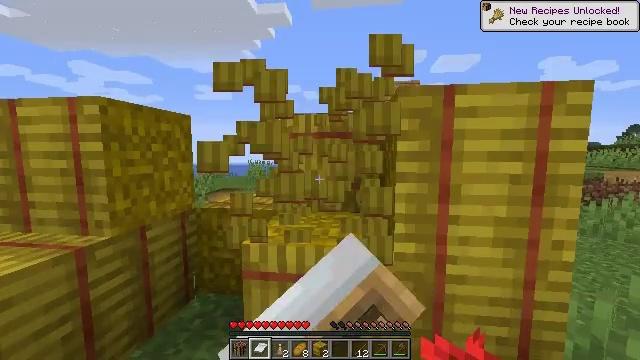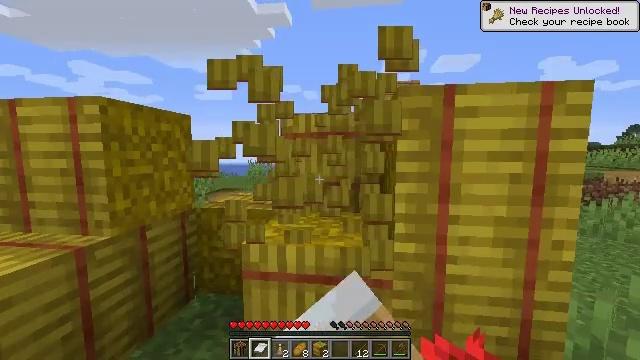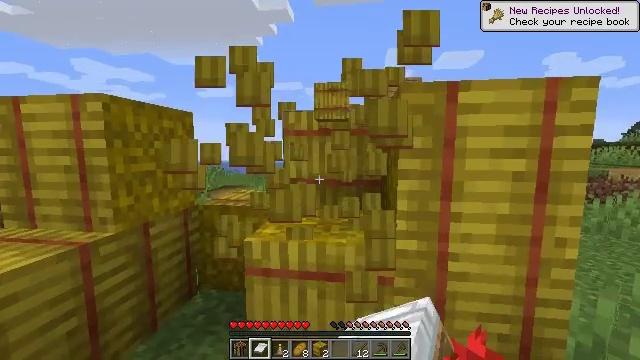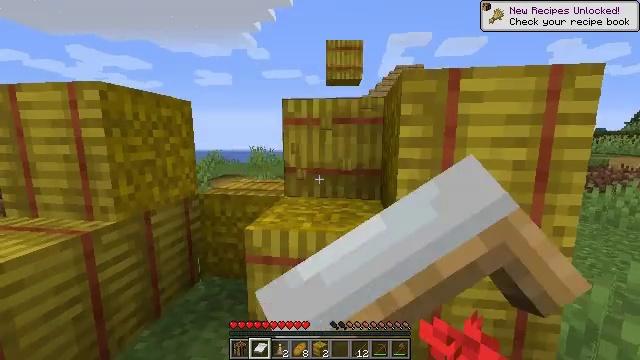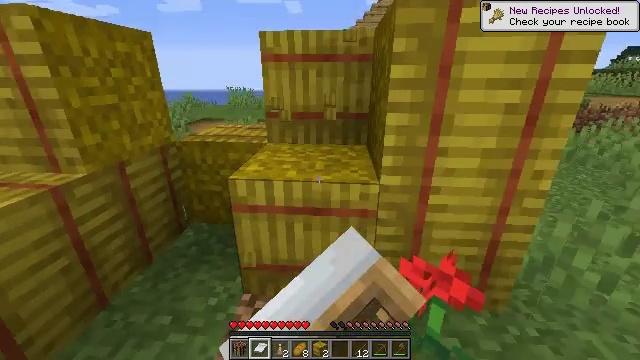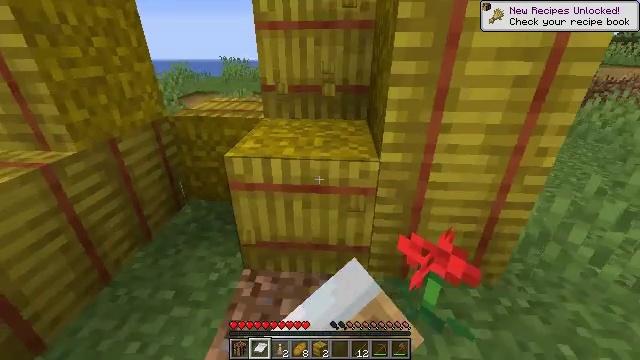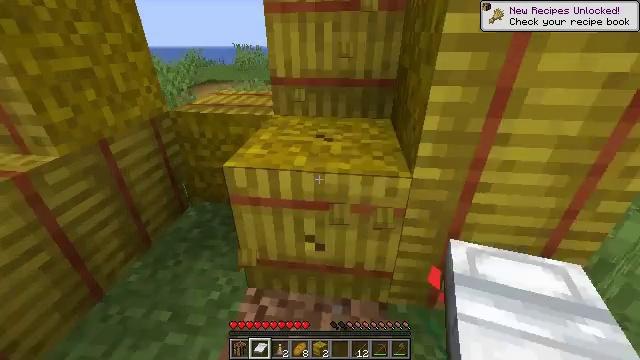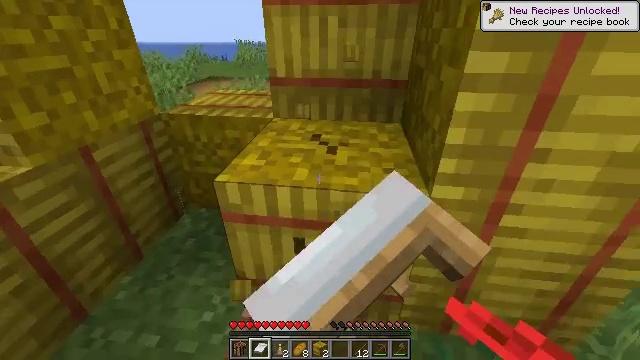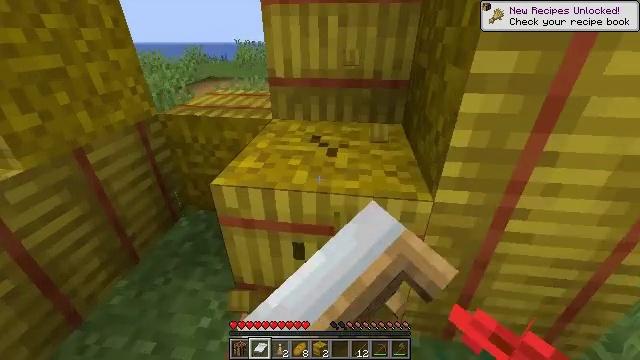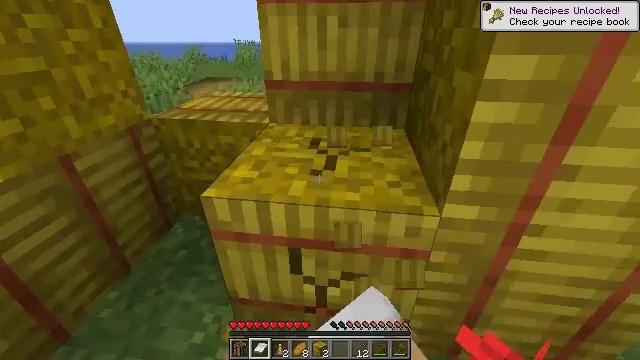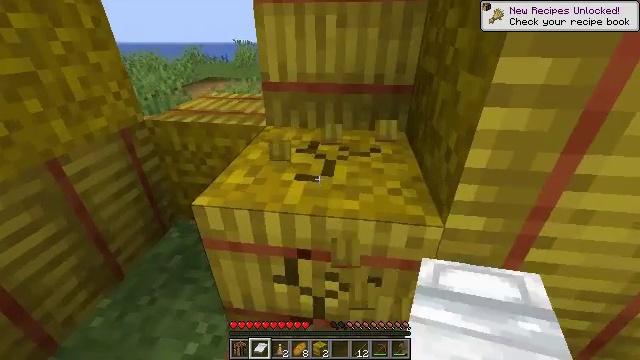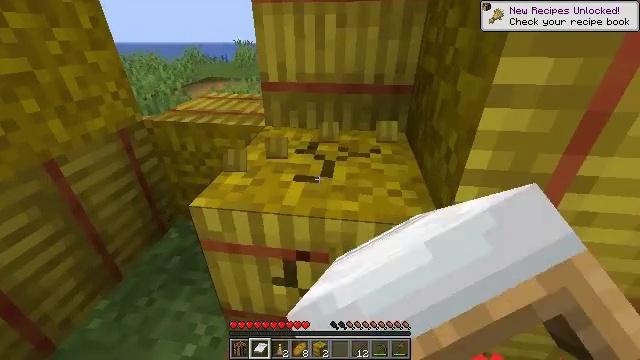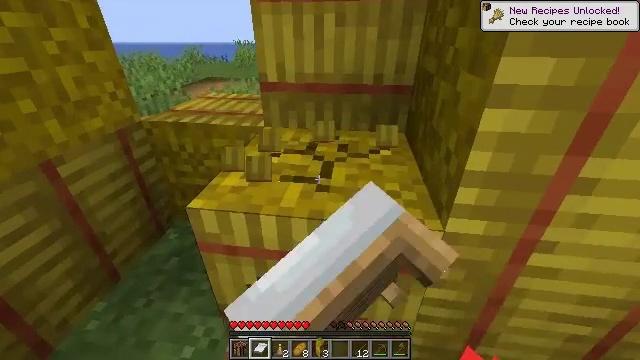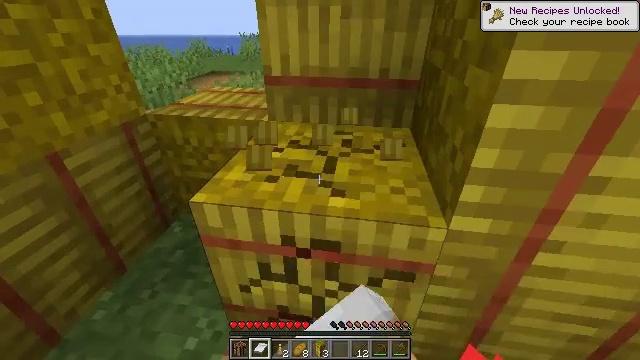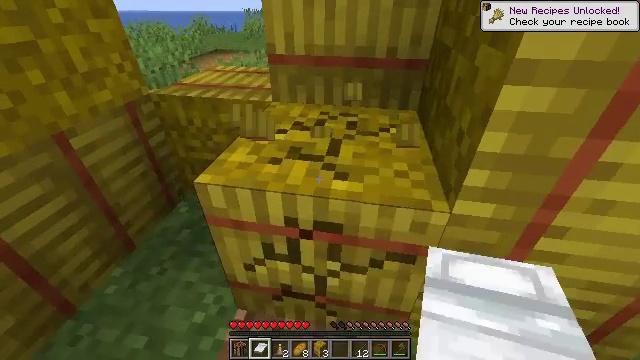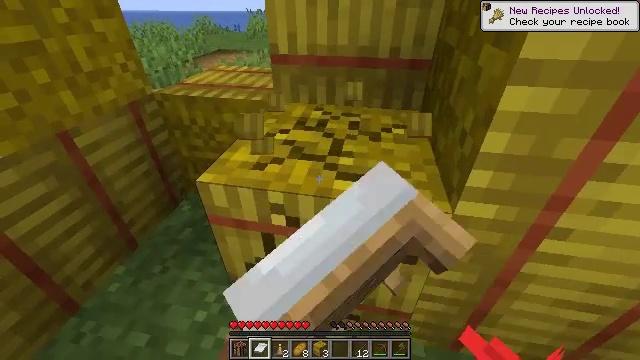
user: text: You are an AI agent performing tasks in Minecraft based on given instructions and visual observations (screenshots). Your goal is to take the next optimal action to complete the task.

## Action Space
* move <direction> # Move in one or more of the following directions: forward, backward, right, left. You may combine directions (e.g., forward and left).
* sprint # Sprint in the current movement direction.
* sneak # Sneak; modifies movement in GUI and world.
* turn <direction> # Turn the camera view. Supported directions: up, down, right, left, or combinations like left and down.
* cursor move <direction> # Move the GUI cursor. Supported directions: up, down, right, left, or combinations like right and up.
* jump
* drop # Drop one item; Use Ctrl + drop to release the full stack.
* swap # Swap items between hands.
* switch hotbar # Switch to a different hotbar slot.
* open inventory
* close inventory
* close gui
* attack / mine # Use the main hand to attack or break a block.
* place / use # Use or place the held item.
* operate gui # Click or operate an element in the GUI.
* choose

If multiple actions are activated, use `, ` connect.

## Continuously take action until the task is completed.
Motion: motion action
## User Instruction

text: Attack the hay block to get hay.
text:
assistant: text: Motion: attack / mine
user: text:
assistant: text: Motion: attack / mine
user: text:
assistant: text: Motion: turn down, attack / mine
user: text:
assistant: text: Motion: move forward, turn right and down, attack / mine
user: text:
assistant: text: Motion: move forward, turn down, attack / mine
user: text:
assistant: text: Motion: move forward, turn left and down, attack / mine
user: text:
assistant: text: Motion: move forward, attack / mine
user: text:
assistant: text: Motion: attack / mine
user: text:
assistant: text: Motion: attack / mine
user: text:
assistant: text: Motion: attack / mine
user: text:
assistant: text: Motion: attack / mine
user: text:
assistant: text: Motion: attack / mine
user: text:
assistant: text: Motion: turn left and down, attack / mine
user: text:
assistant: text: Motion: turn left and down, attack / mine
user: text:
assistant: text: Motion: attack / mine
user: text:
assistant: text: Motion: attack / mine
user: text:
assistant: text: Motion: attack / mine
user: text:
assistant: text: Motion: attack / mine
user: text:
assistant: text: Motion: attack / mine
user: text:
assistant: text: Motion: attack / mine
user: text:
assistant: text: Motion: attack / mine
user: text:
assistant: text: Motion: attack / mine
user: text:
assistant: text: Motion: attack / mine
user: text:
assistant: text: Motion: attack / mine
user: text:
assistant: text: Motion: turn right and up, attack / mine
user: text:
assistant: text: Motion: turn right and up, attack / mine
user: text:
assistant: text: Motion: turn right and up, attack / mine
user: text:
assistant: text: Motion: attack / mine
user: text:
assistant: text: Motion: attack / mine
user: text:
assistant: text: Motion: attack / mine